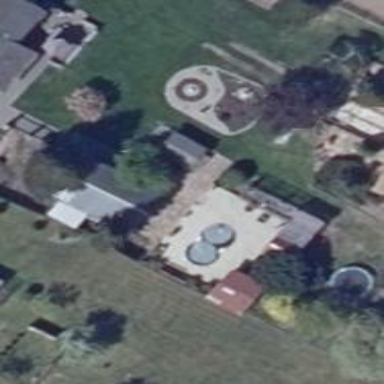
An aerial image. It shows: Swimming pool located in leisure land.